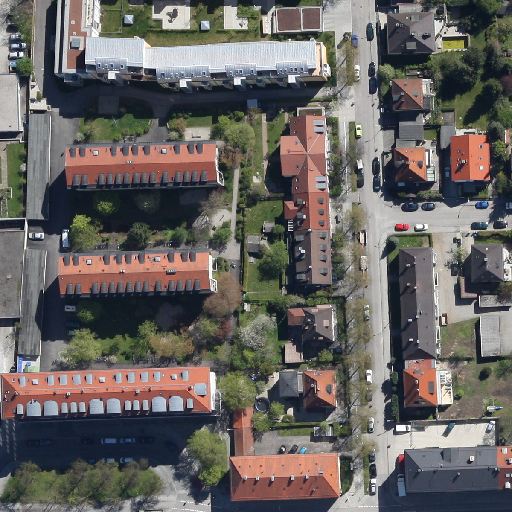
Referring expression: light-duty vehicle in the parking area